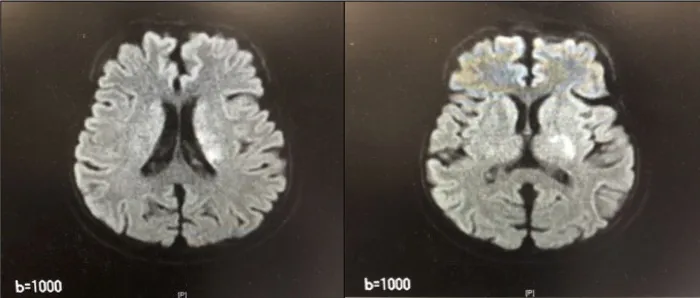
Magnetic Resonance Imaging of the head. High-signal area from the left parabasal corona to the inner retrosternal leg.
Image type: radiology (mri)